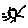
Label: sun